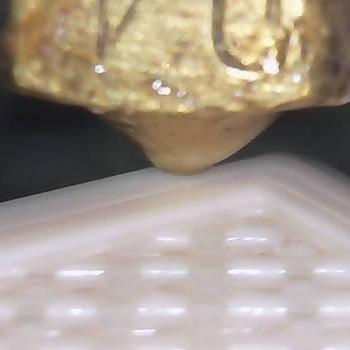
Flow rate: 84%